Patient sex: F
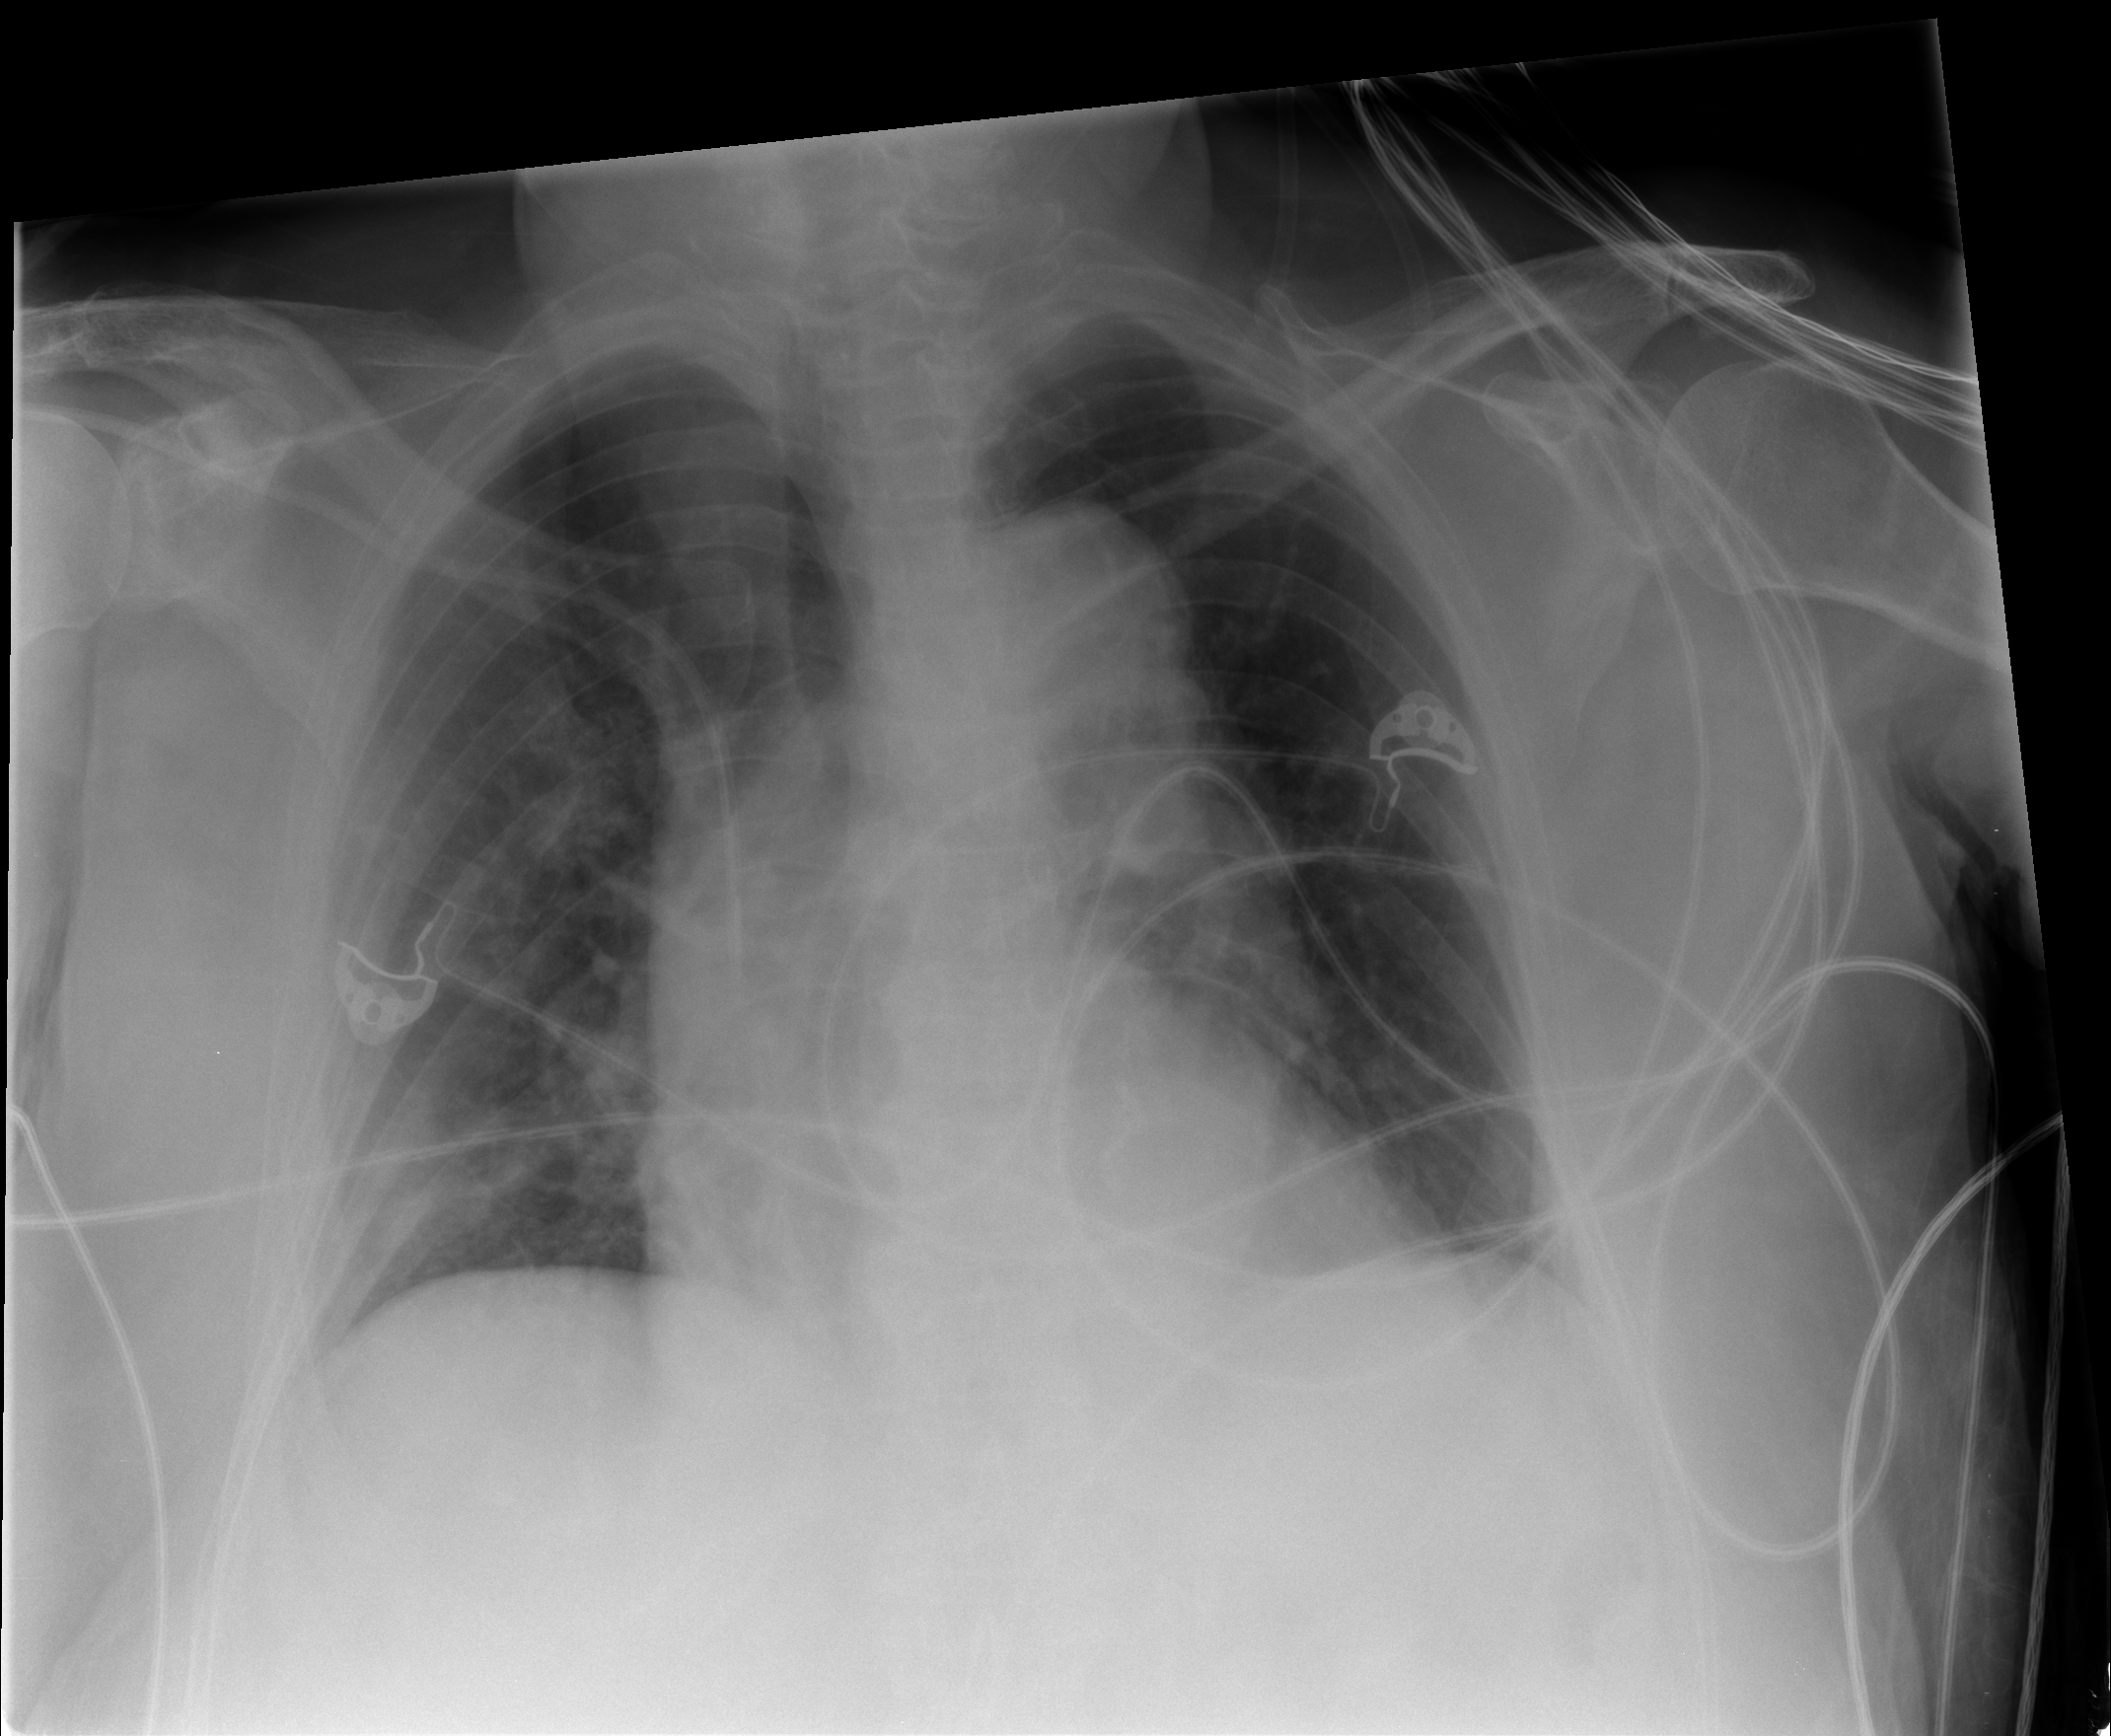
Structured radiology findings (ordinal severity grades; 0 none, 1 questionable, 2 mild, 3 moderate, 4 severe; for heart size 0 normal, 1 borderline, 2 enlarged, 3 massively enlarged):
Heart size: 0
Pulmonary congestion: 0
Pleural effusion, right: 1
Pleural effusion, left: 0
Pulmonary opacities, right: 2
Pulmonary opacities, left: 0
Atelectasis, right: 2
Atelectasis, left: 0